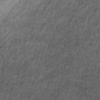
Label: not_dusty